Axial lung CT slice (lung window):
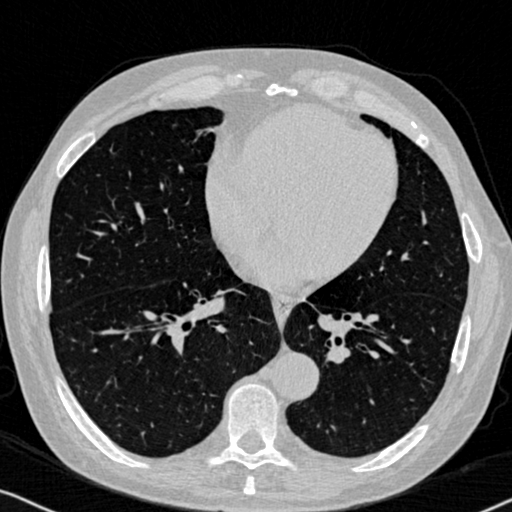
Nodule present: no